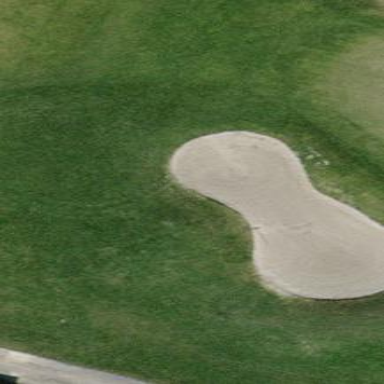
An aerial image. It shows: Golf bunker filled with natural sand.